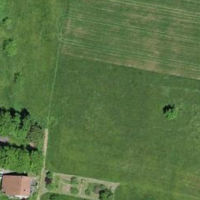
EUNIS habitat code: 25
Species observed at this site:
Galium aparine